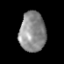
Tissue: prostate
Cell type: T cells
Senescence score: 0.1554
Nuclear area (px): 1024
Mean DAPI intensity: 139.525